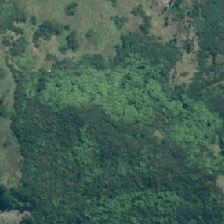
Land cover: grose_broom